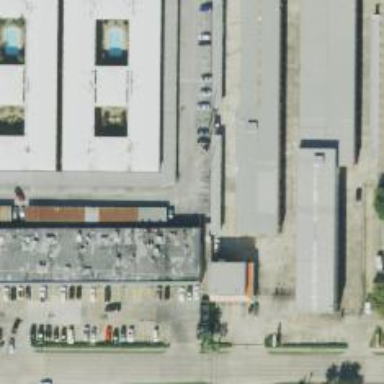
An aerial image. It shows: Convenience shop.